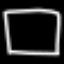
Label: square